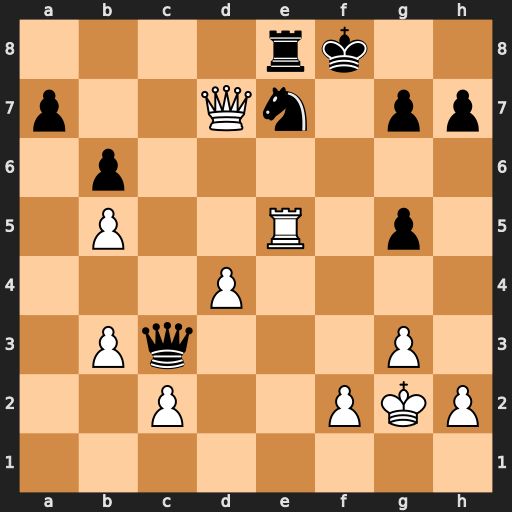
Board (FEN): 4rk2/p2Qn1pp/1p6/1P2R1p1/3P4/1Pq3P1/2P2PKP/8
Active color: w
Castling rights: -
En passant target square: -
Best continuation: Re3 Qc8 Rxe7 Qxd7 Rxd7